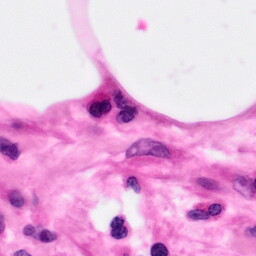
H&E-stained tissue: Pancreatic